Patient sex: M
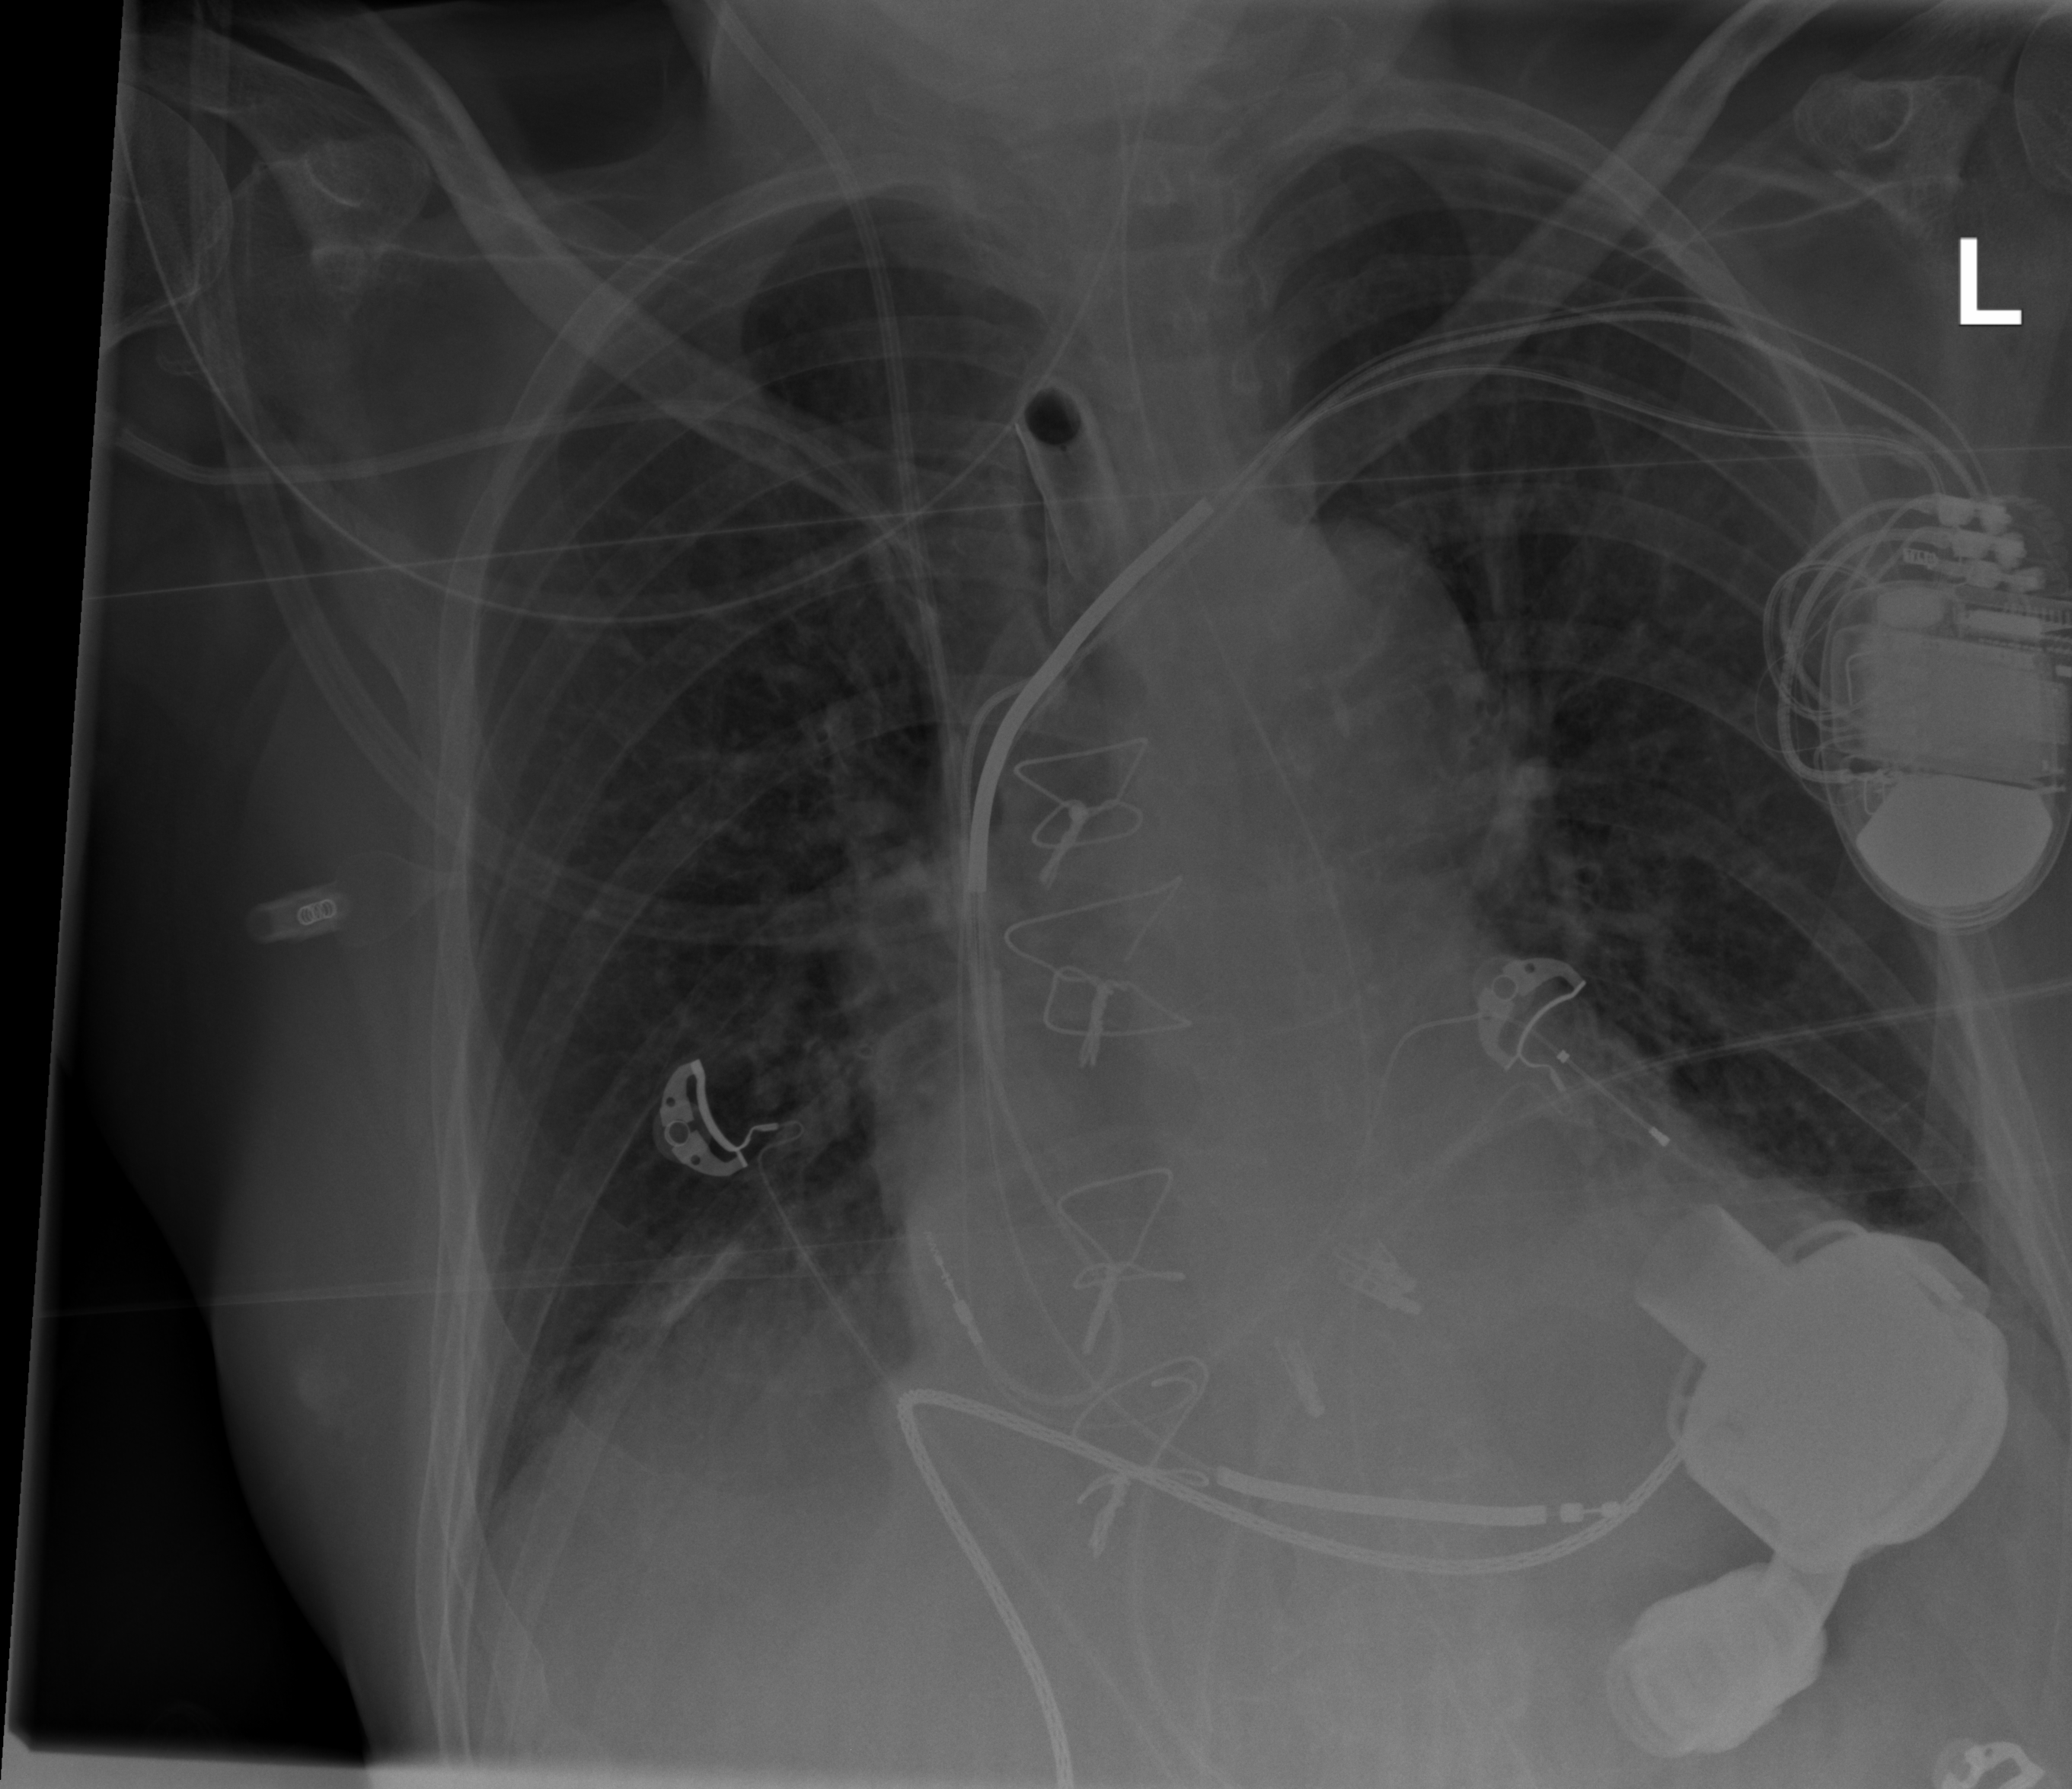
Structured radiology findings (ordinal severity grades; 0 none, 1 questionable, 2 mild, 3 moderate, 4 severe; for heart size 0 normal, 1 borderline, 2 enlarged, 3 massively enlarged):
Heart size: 2
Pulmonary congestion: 0
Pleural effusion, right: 2
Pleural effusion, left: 1
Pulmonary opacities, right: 0
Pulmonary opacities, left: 0
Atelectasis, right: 2
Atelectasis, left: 2